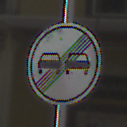
Verkehrszeichen: EndeUeberholverbot
Umgebung: Outdoor, Urban
Tageszeit: MorningAfternoon
Wetter: PartlyCloudy
Licht: Natural
Jahreszeit: NotSpecified
Kontrast: HighContrast